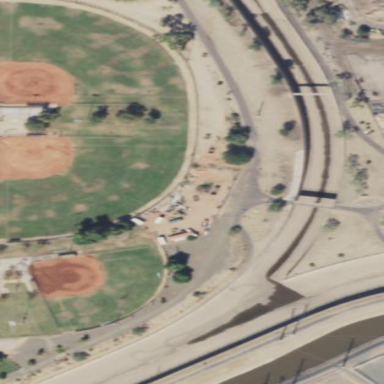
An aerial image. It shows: Baseball pitch for leisure land activities.